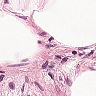
Metastatic tissue present: no